Field crop: maize
Growth stage: 2
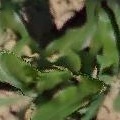
Species: maize